Field crop: maize
Growth stage: 1
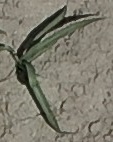
Species: sorghum